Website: apple
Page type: billing-address
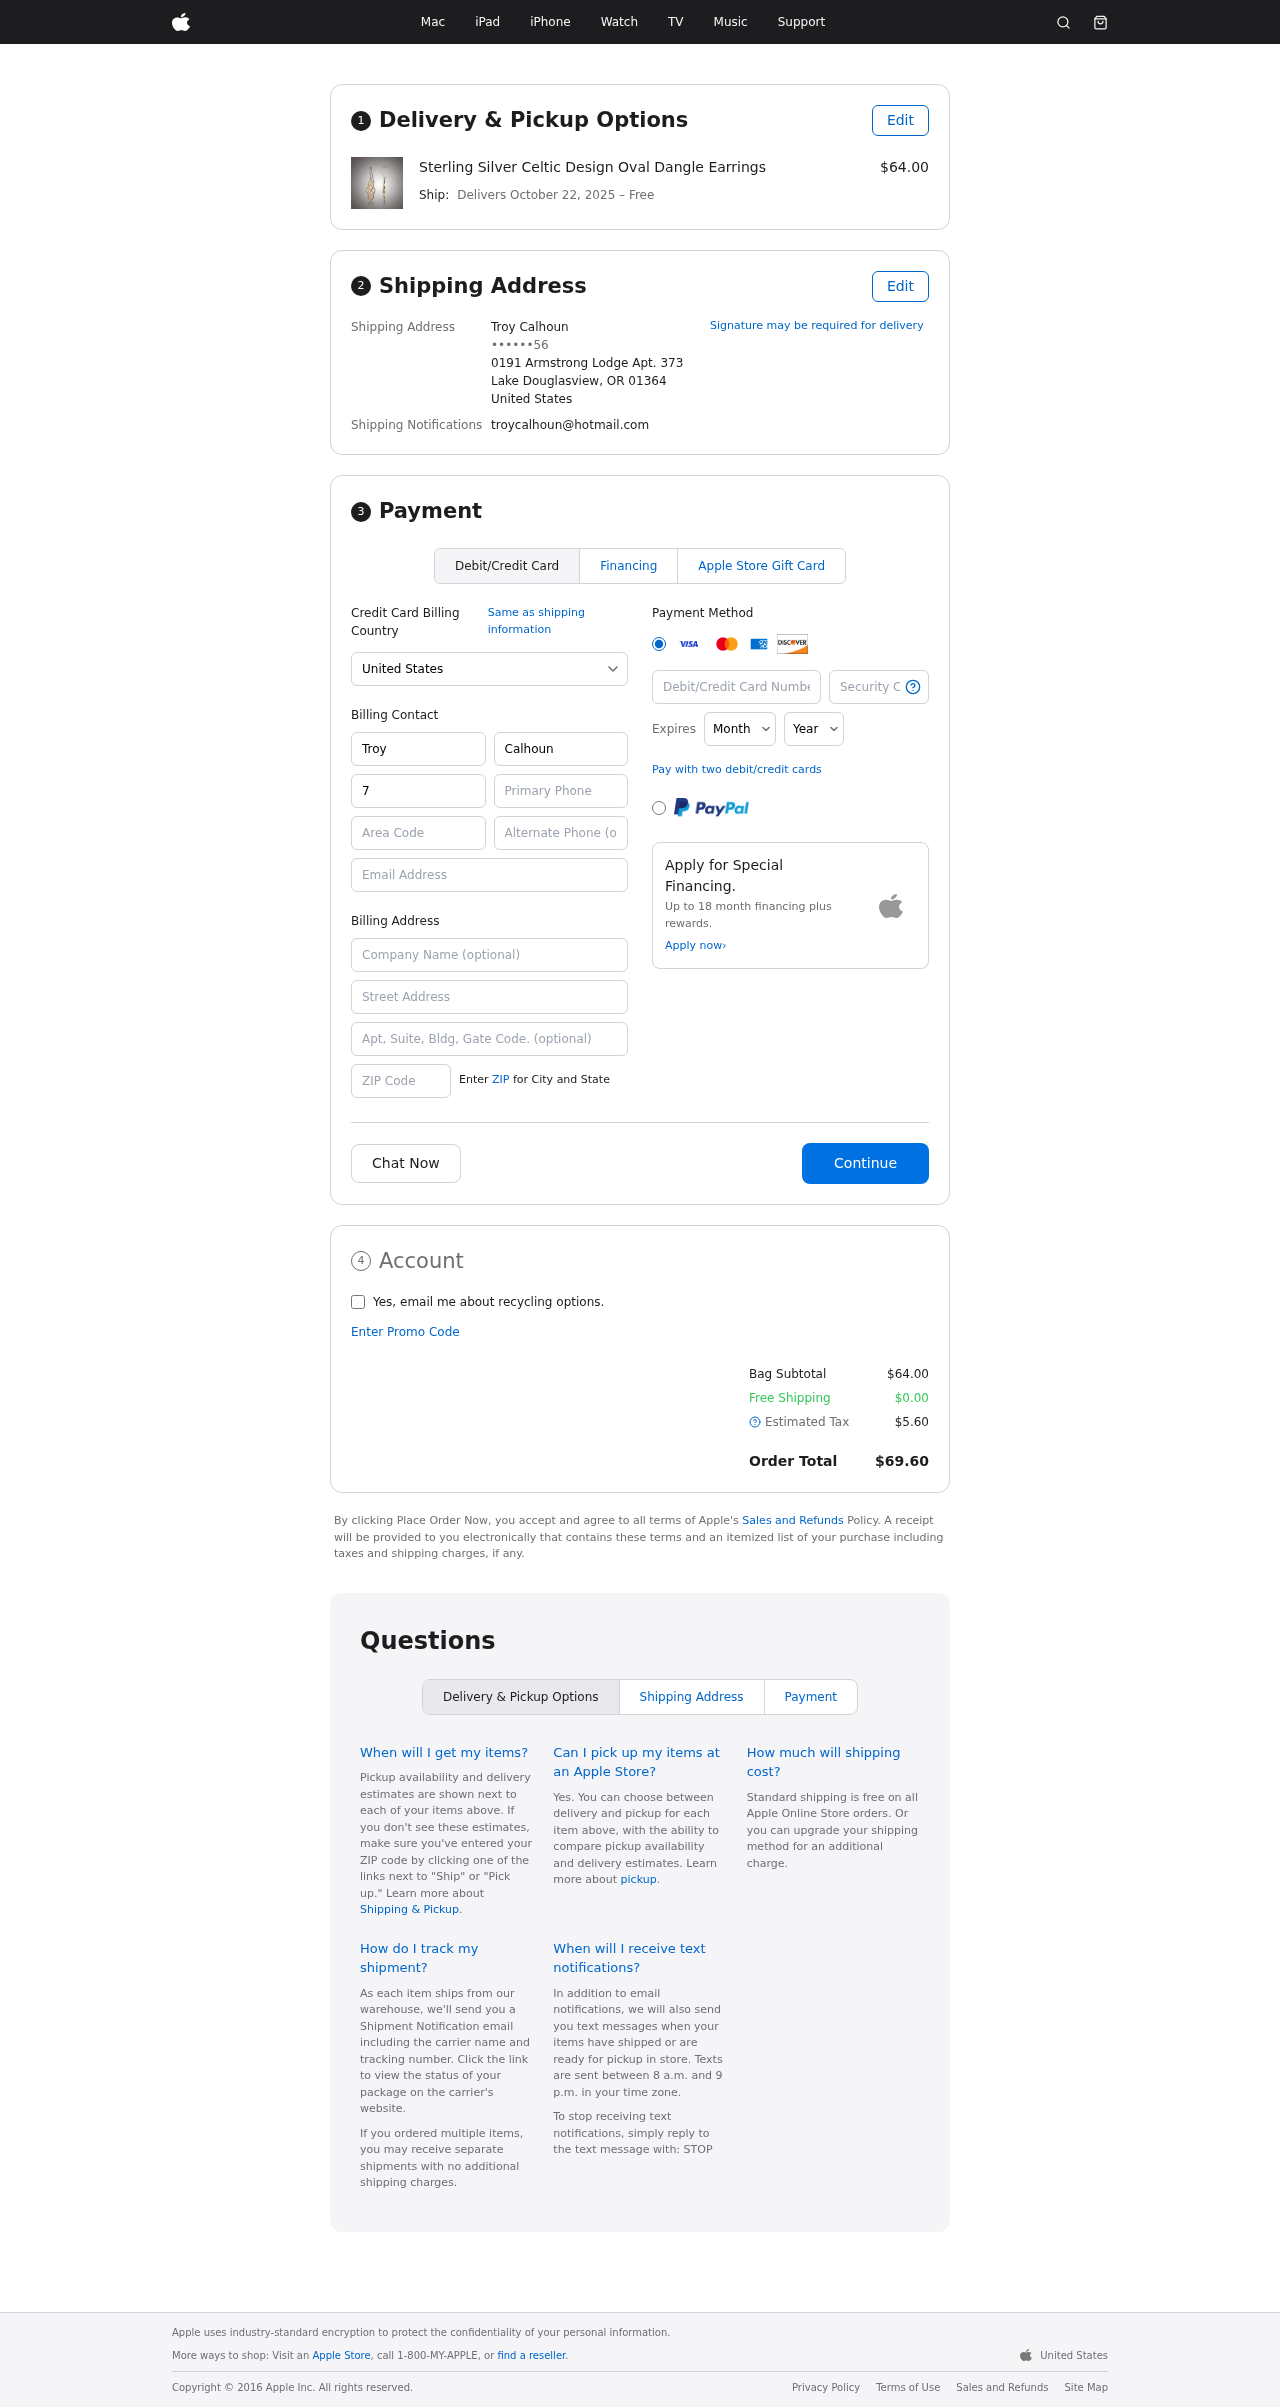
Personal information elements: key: PII_CARD_CVV
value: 1338
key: PII_CARD_EXPIRY_MONTH
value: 07
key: PII_CARD_EXPIRY_YEAR
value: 26
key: PII_CARD_NUMBER
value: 3722 9498 2249 236
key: PII_CITY_STATE_ZIP
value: Lake Douglasview, OR 01364
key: PII_COUNTRY
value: United States
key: PII_EMAIL
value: troycalhoun@hotmail.com
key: PII_FULLNAME
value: Troy Calhoun
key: PII_STREET
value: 0191 Armstrong Lodge Apt. 373
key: PII_PHONE_LINE_NUMERIC
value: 56
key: PII_PHONE_SUFFIX_NUMERIC
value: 56
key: PII_BILLING_FIRSTNAME
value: Troy
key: PII_BILLING_LASTNAME
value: Calhoun
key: PII_BILLING_PHONE_AREA
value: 713
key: PII_BILLING_PHONE
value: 7136880056
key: PII_BILLING_EMAIL
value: troycalhoun@hotmail.com
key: PII_BILLING_COMPANY
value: Mills, Perez and Bishop
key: PII_BILLING_STREET
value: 0191 Armstrong Lodge Apt. 373
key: PII_BILLING_STREET2
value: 06119 Jessica Roads
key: PII_BILLING_POSTCODE
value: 01364
Product elements: key: PRODUCT1_NAME
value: Sterling Silver Celtic Design Oval Dangle Earrings
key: PRODUCT1_PRICE
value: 64
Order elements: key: ORDER_DELIVERY_DATE
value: October 22, 2025
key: ORDER_SUBTOTAL
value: $64.00
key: ORDER_SHIPPING_COST
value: $0.00
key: ORDER_TAX
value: $5.60
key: ORDER_TOTAL
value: $69.60